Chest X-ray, PA view. Patient: 51 years old, sex F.
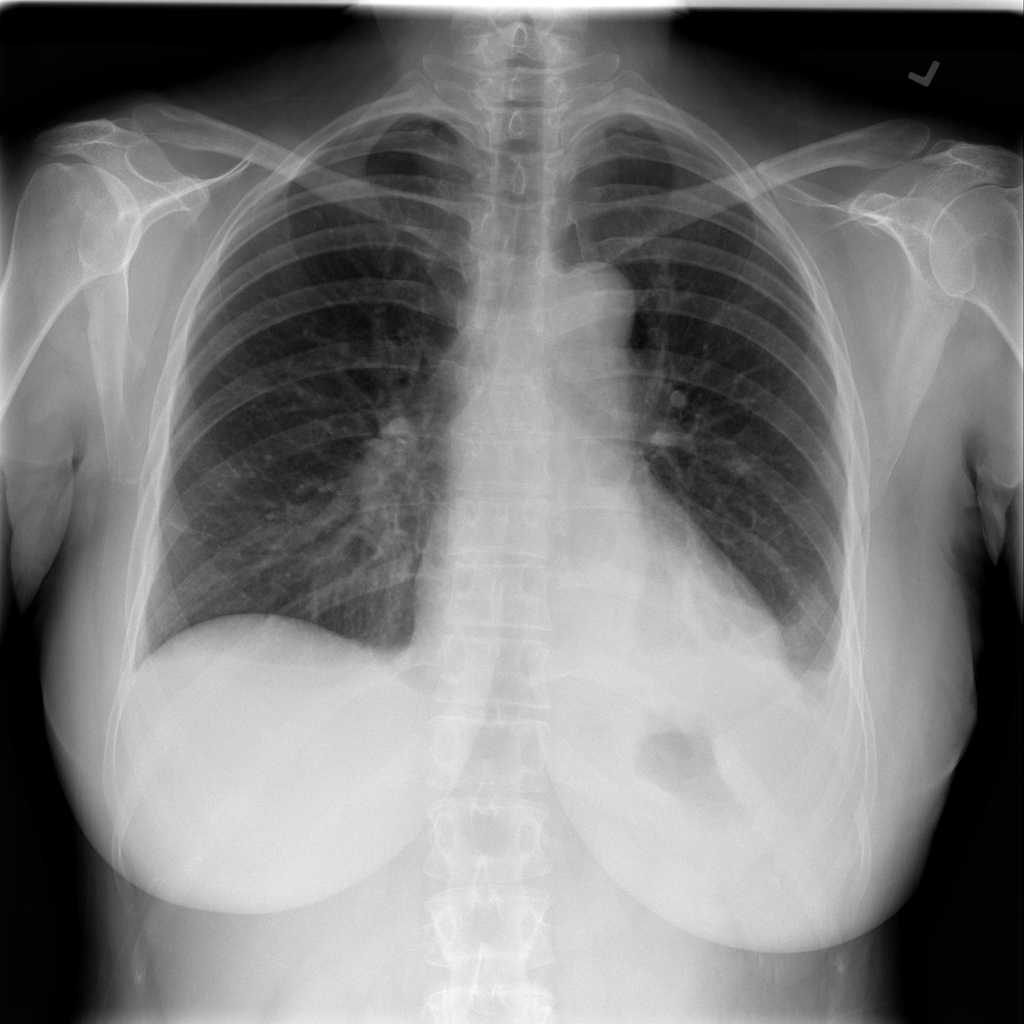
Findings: Effusion